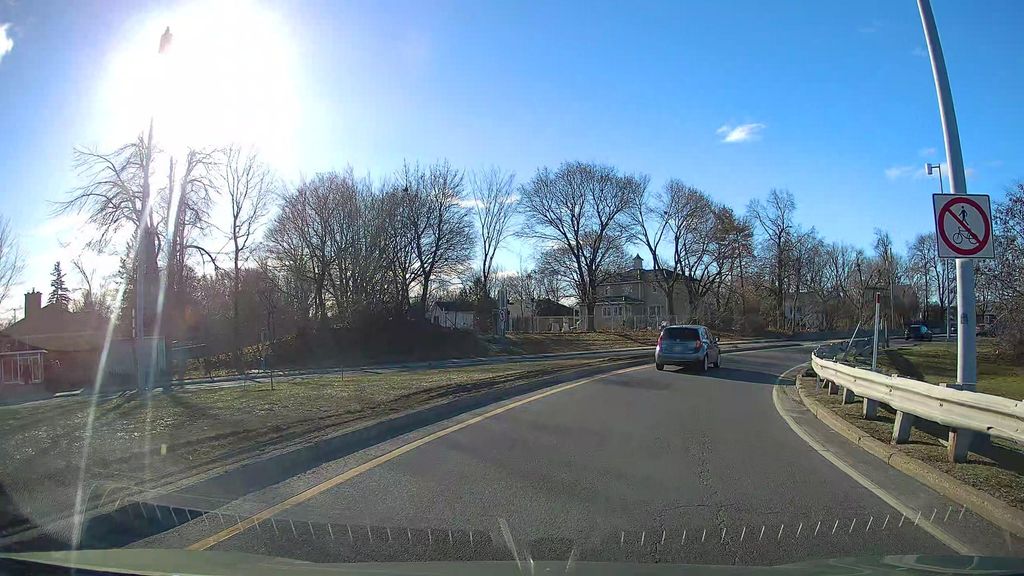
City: montreal